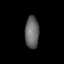
Tissue: lung
Cell type: Epithelial cells
Senescence score: 0.2156
Nuclear area (px): 437
Mean DAPI intensity: 102.865